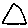
Label: triangle